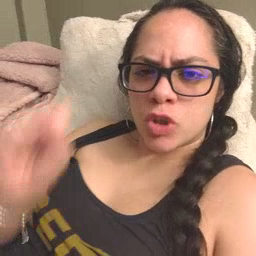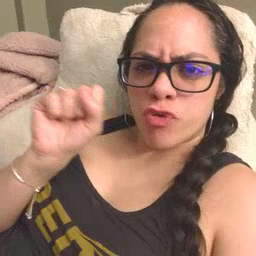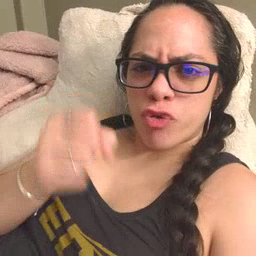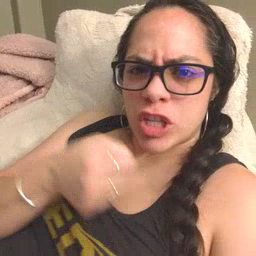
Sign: refrigerator